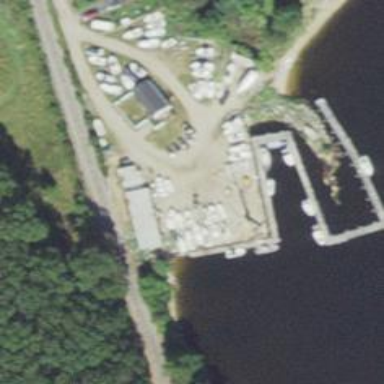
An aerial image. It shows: Marina on leisure land.